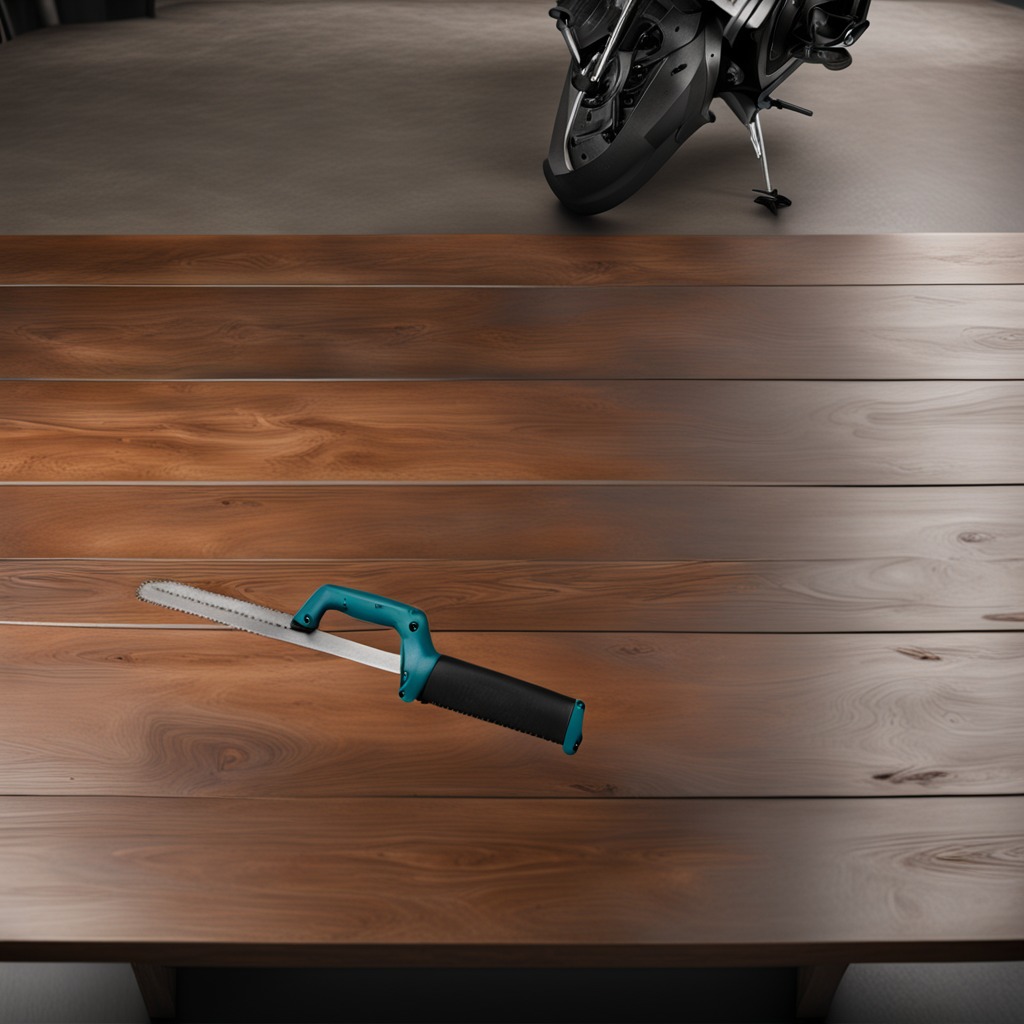
A metal saw is lying on the oil-spilled wooden table in a vintage motorcycle garage.